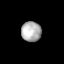
Tissue: prostate
Cell type: Fibroblasts
Senescence score: 0.6837
Nuclear area (px): 399
Mean DAPI intensity: 172.985